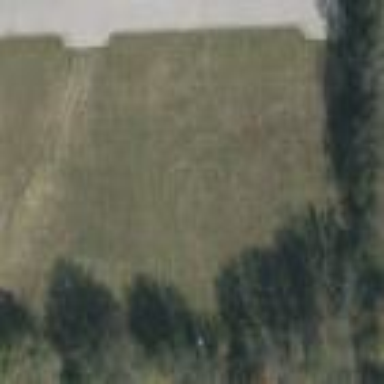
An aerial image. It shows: Grassy plot in green zone.